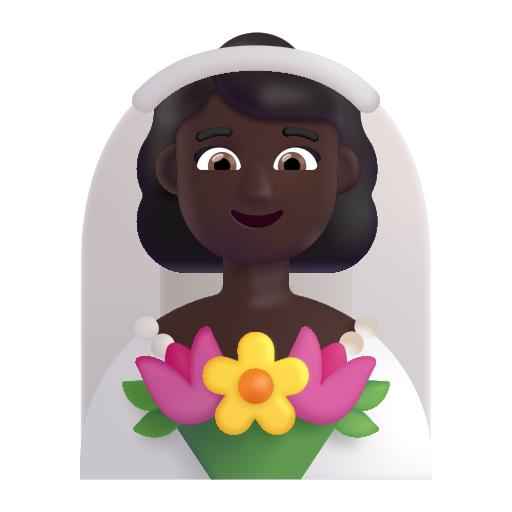
woman with veil color dark